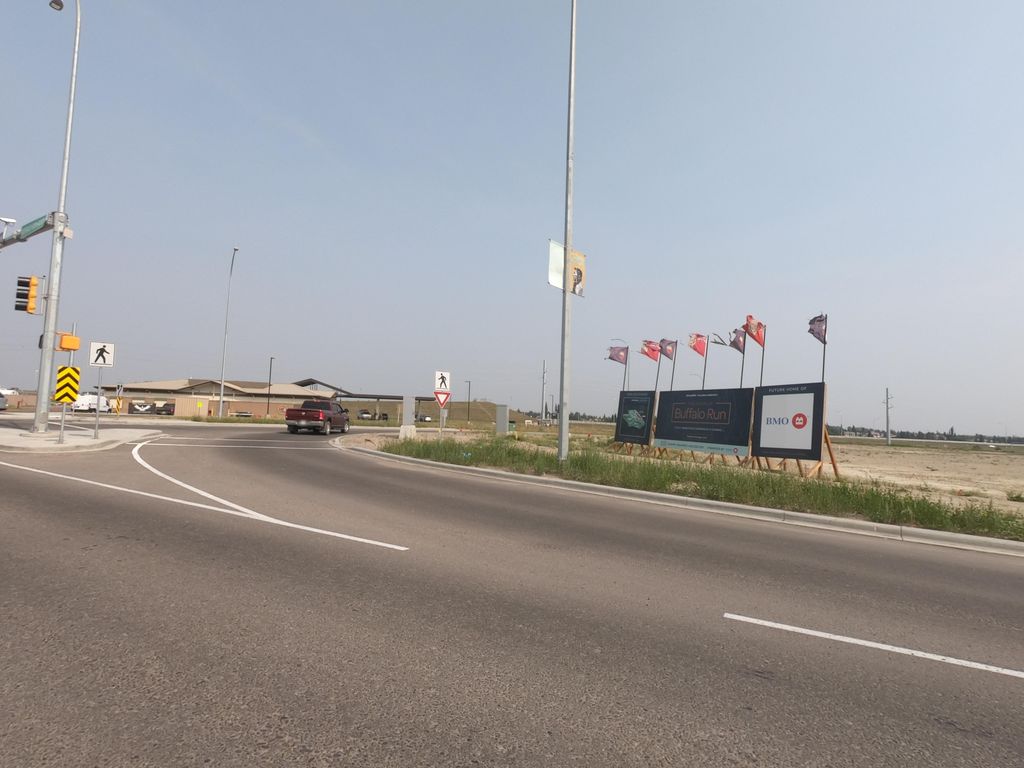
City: calgary